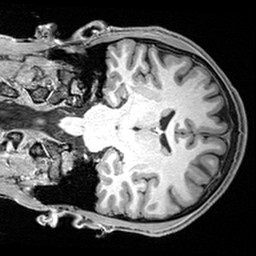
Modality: T1w
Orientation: coronal
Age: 30
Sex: male
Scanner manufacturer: siemens
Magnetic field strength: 3 T
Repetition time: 2.4 s
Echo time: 0.0022 s